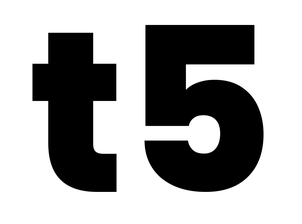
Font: Poppins-ExtraBold